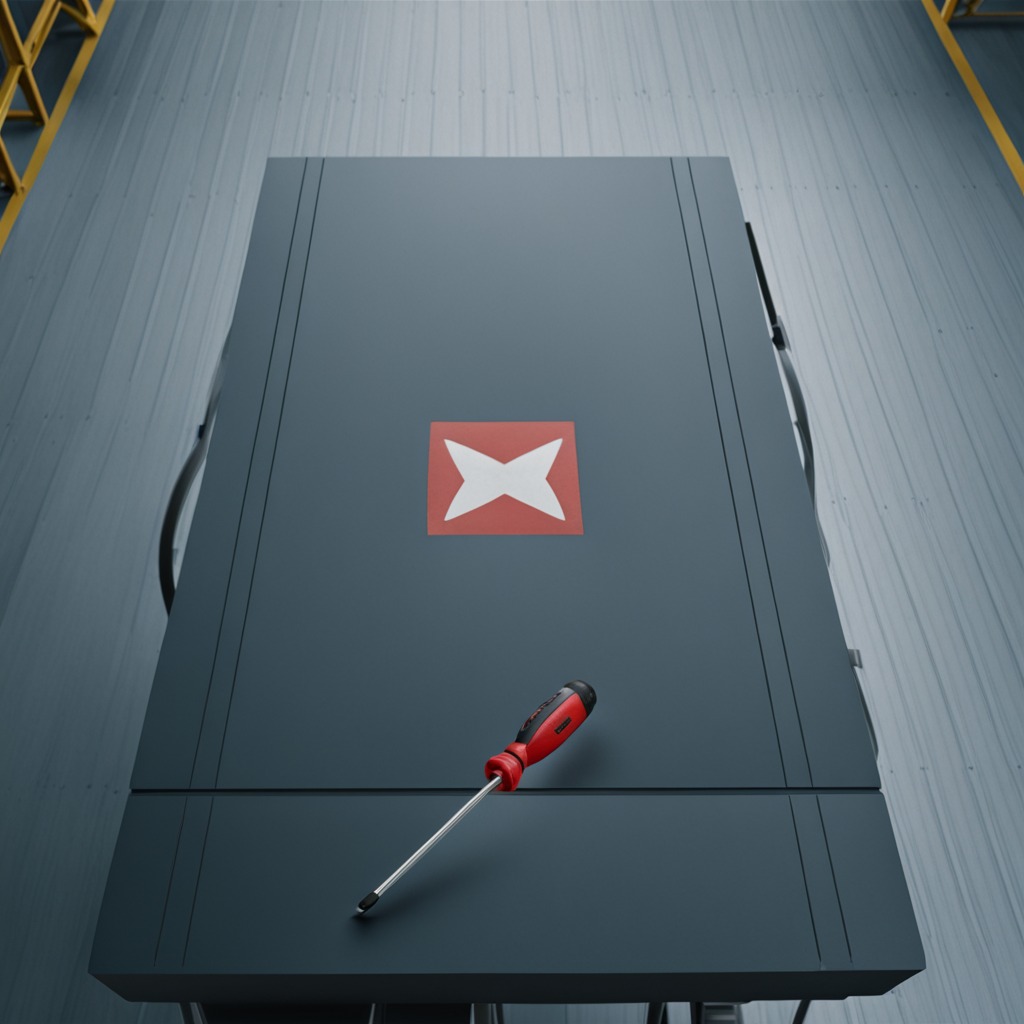
A screwdriver lies on the toolbox surface in an airplane hangar workshop.